Field crop: tomato
Growth stage: 2
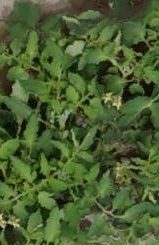
Species: tomato